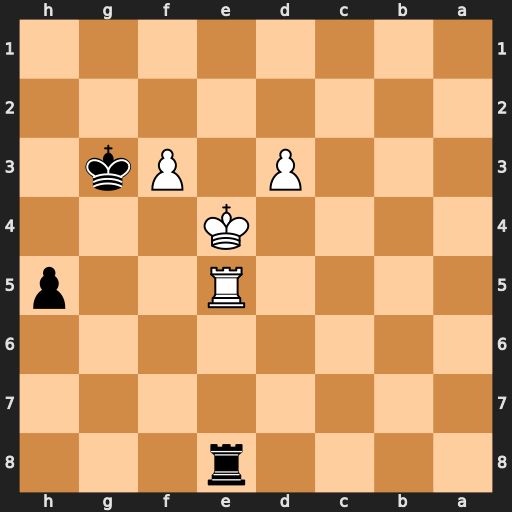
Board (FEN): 4r3/8/8/4R2p/4K3/3P1Pk1/8/8
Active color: b
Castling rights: -
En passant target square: -
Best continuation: Rxe5+ Kxe5 h4 f4 h3 f5 h2